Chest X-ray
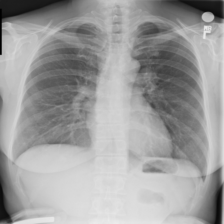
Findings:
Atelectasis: negative
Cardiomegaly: negative
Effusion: negative
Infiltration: negative
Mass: negative
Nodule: negative
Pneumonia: negative
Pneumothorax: negative
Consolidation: negative
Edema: negative
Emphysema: negative
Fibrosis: negative
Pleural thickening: negative
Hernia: negative